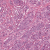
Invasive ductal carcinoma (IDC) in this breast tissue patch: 1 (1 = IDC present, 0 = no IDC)